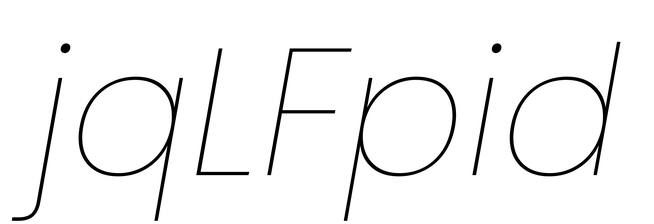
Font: Poppins-ThinItalic